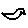
Label: bird